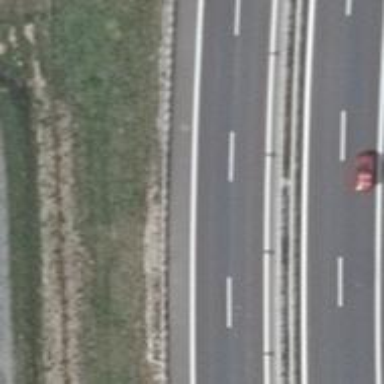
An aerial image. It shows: This is trunk highway with motorroad.